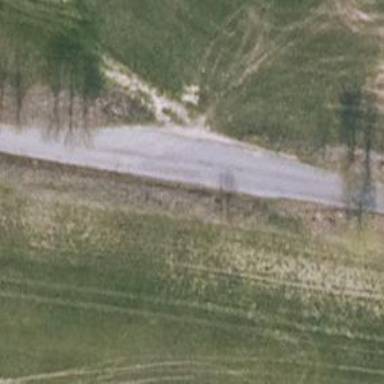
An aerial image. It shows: Passing place on the road.